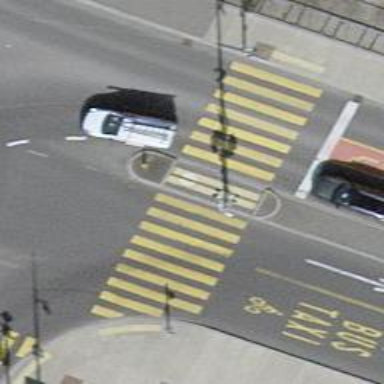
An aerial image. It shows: Crossing with traffic signals and zebra crossing island.